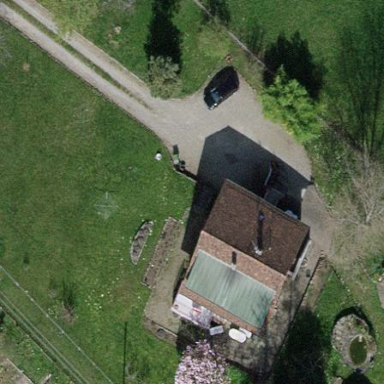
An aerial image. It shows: Garden surrounded by fence.